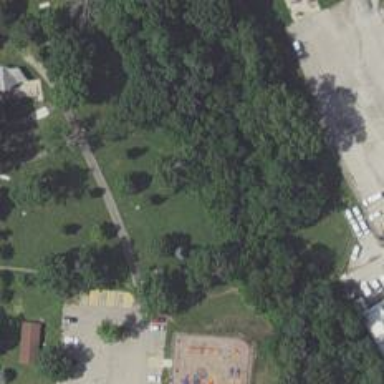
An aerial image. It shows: Disc golf tee area.